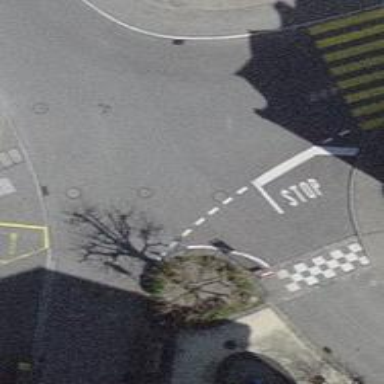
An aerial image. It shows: Stop road.